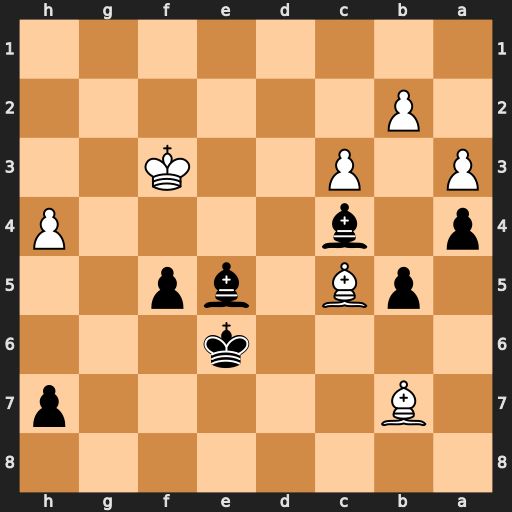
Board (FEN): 8/1B5p/4k3/1pB1bp2/p1b4P/P1P2K2/1P6/8
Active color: b
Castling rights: -
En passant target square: -
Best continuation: Bd5+ Bxd5+ Kxd5